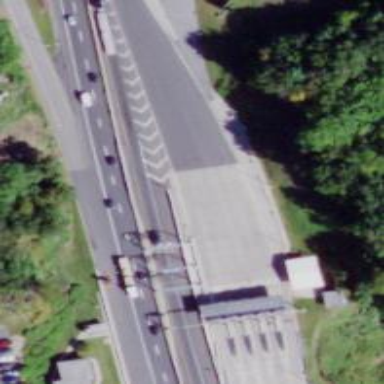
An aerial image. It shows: Motorway junction.